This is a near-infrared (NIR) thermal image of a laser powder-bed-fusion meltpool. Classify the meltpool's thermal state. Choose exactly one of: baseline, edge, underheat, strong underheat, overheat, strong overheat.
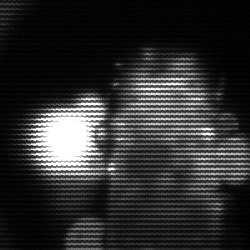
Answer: strong underheat